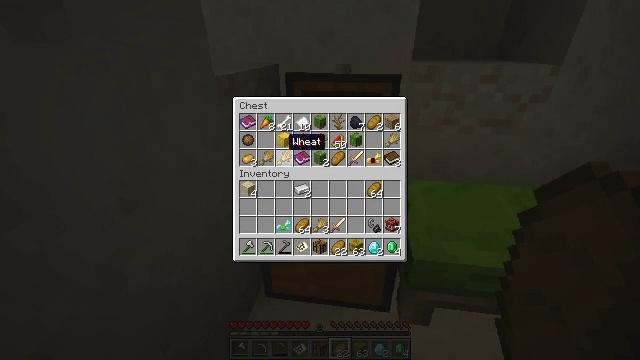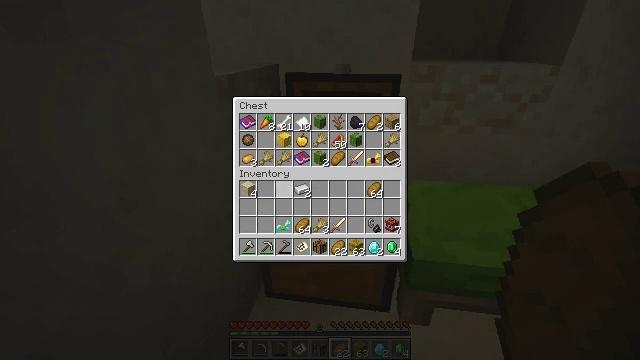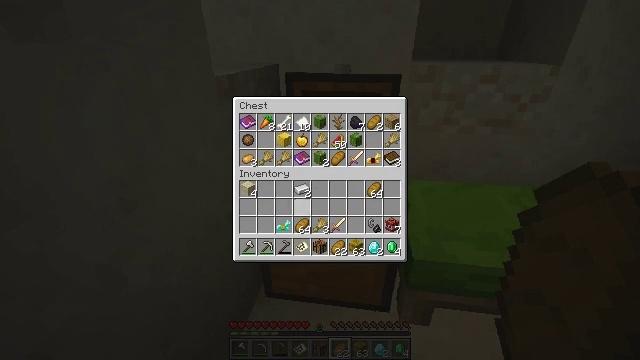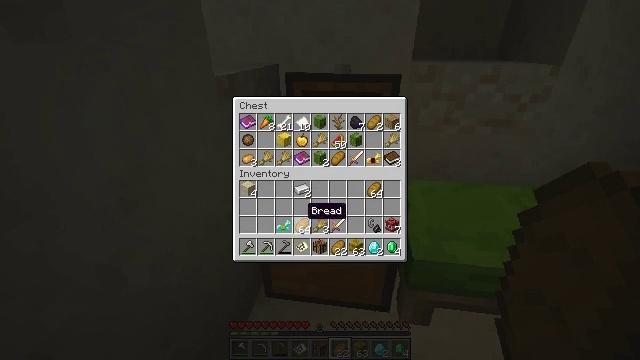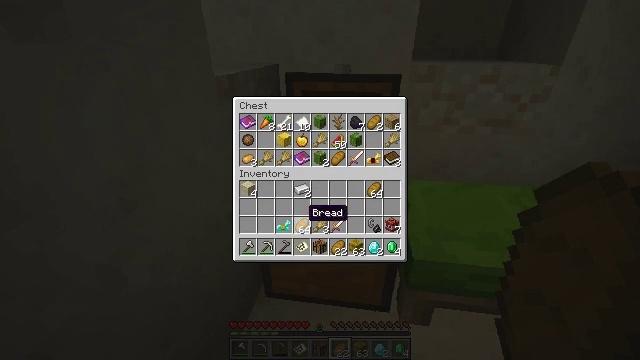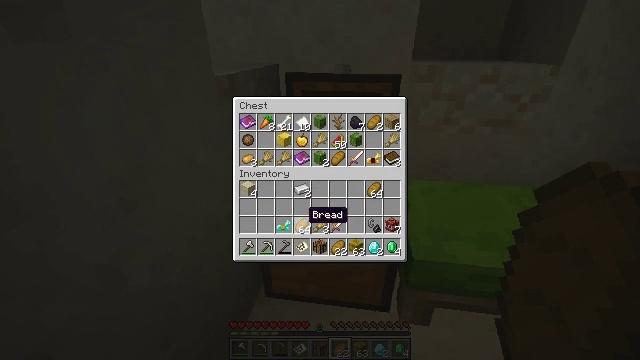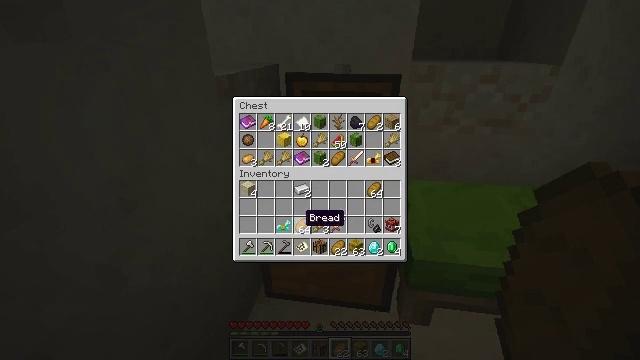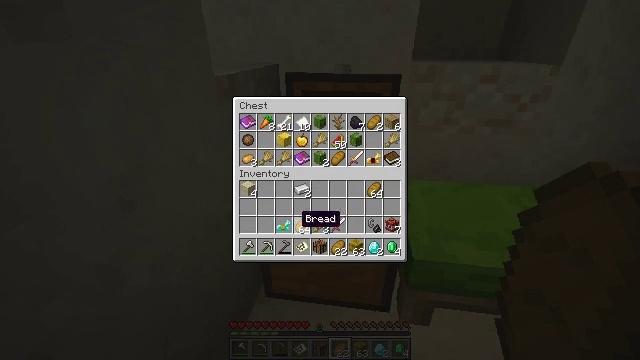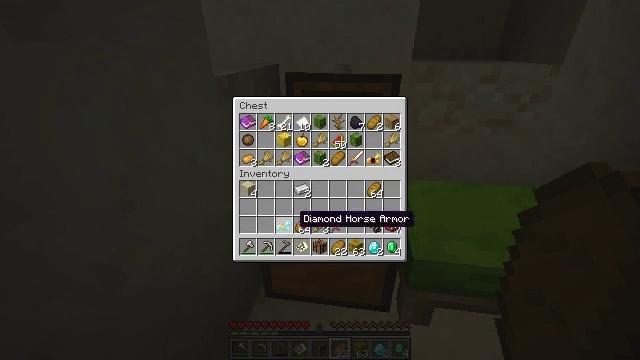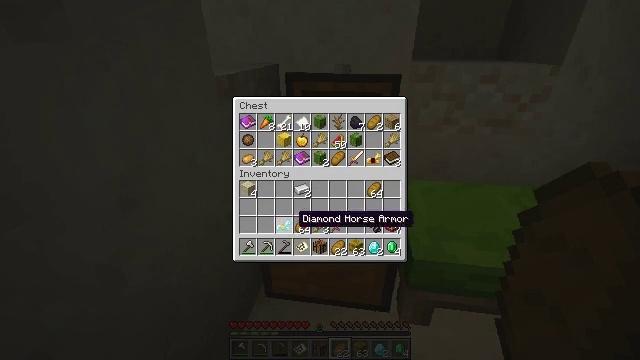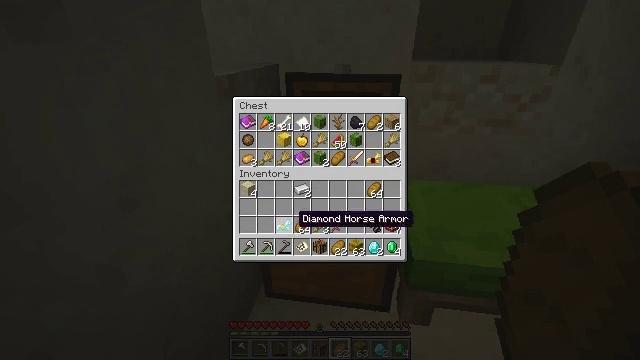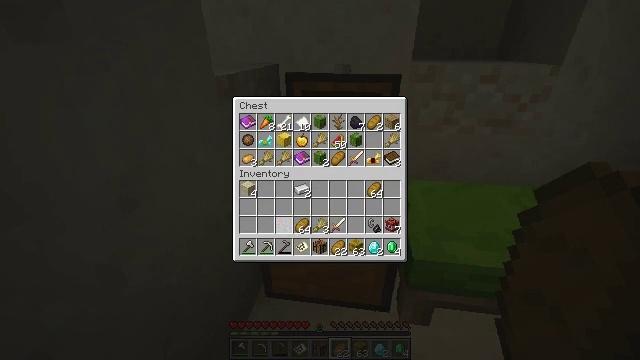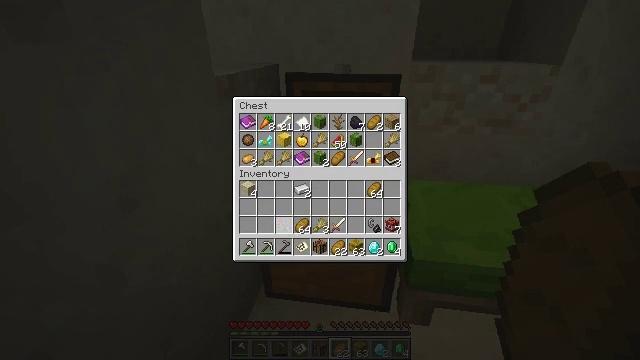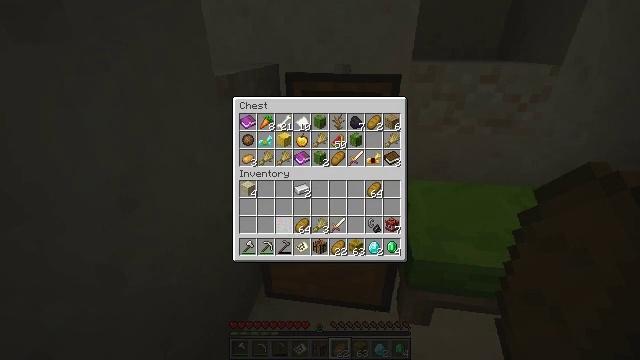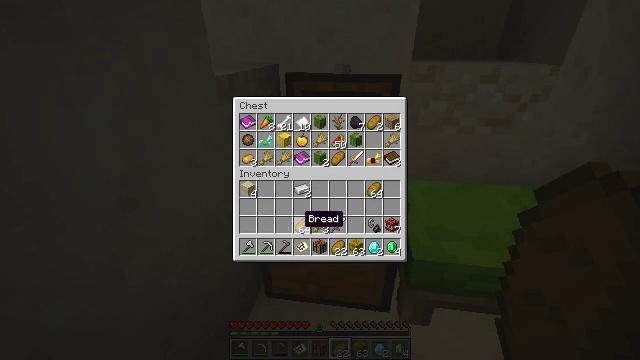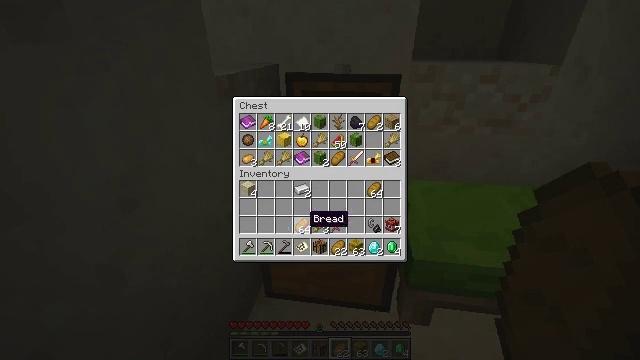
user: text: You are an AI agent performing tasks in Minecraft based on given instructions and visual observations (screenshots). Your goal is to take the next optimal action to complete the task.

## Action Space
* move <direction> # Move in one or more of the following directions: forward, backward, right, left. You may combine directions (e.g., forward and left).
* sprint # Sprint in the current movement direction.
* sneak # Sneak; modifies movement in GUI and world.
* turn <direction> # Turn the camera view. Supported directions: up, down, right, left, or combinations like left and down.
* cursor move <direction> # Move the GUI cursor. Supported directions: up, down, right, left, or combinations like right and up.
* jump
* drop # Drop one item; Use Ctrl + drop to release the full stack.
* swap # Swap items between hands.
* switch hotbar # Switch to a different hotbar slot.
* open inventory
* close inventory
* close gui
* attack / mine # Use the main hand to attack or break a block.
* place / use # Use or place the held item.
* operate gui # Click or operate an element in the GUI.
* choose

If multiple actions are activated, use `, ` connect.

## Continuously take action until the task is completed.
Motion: motion action
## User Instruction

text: Retrieve the lime bed from its current location.
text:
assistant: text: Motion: sneak, cursor move down
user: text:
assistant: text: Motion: sneak, cursor move right and down
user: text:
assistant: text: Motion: sneak, cursor move down
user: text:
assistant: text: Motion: sneak
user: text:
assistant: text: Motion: sneak
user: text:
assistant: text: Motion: sneak
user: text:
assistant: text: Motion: sneak
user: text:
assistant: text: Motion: sneak
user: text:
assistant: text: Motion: sneak
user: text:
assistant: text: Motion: sneak
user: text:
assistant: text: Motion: sneak, operate gui
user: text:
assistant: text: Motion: sneak, operate gui
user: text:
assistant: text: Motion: sneak, operate gui
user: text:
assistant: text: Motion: sneak
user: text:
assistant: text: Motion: sneak
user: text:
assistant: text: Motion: sneak
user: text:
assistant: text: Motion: sneak, cursor move right and down
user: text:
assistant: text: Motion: sneak, cursor move right
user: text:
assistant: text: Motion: sneak
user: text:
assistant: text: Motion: sneak
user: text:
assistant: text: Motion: sneak, cursor move right
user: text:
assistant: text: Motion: sneak
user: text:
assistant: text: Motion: sneak
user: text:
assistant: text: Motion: sneak
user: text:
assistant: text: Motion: sneak, operate gui
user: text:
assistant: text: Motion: sneak, operate gui
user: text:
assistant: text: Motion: sneak, operate gui
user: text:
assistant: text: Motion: sneak
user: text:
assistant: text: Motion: sneak
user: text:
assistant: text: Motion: sneak